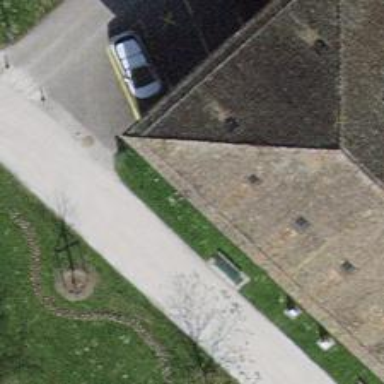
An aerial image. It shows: Historic monument.